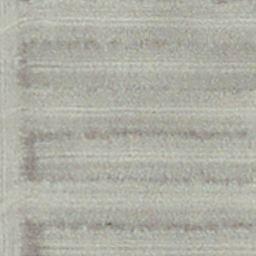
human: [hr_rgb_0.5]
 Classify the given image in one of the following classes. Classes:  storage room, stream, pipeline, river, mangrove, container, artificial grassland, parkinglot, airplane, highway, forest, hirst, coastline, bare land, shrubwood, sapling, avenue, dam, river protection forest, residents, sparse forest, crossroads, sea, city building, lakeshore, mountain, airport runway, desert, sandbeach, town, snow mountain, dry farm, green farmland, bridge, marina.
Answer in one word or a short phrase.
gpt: dry farm